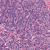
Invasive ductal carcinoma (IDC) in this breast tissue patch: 1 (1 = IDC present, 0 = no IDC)